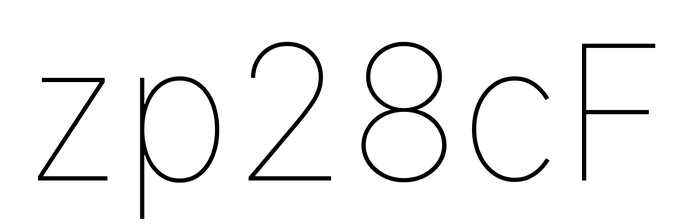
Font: Inter_Thin